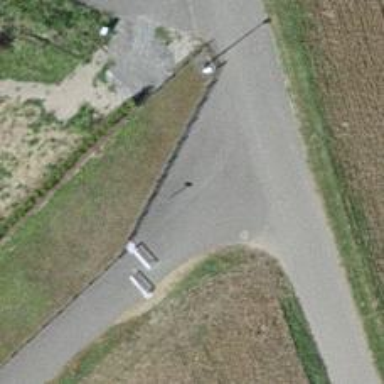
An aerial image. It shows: Cycle barrier.